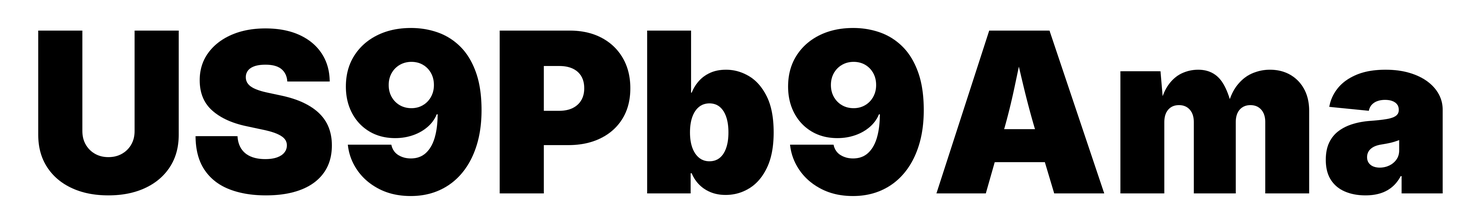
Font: Inter_Black